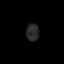
Tissue: lung
Cell type: Endothelial cells
Senescence score: 0.6565
Nuclear area (px): 220
Mean DAPI intensity: 40.982